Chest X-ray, PA view. Patient: 67 years old, sex M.
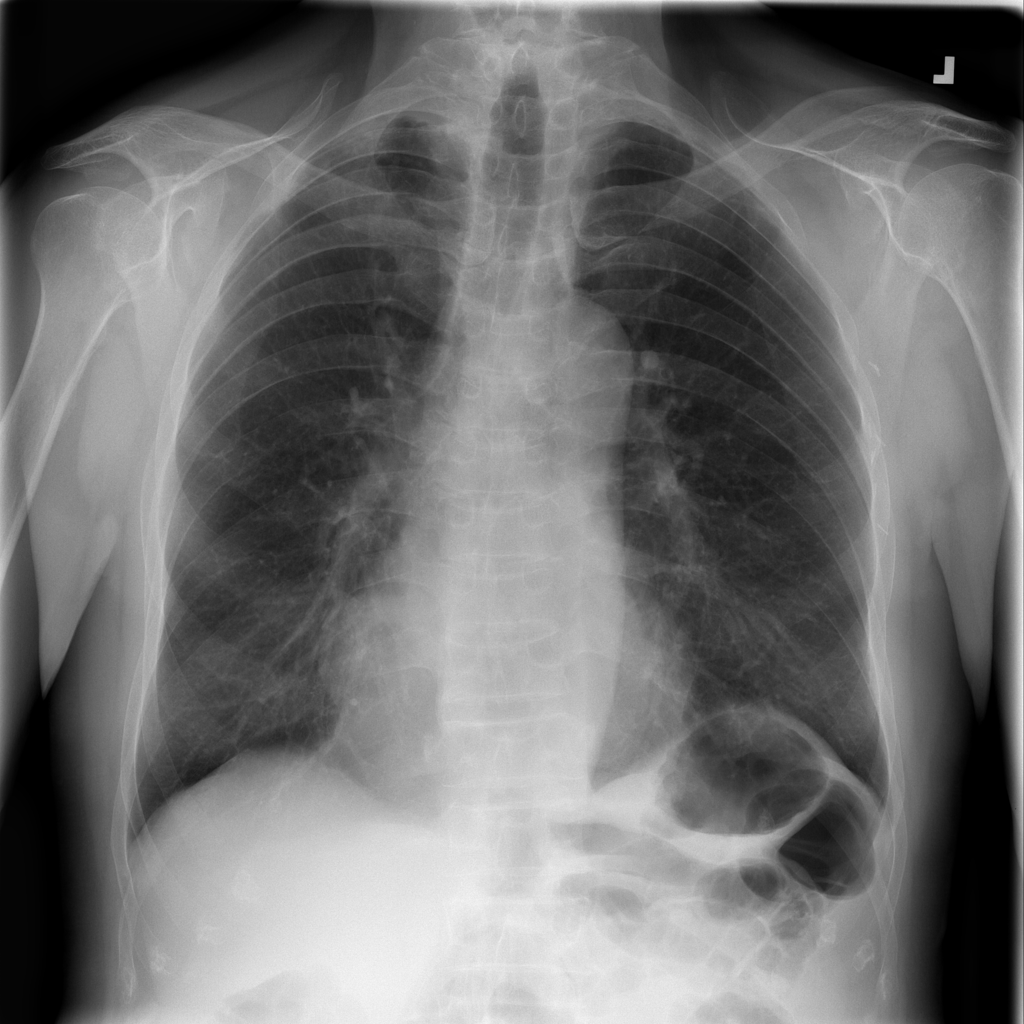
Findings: No Finding